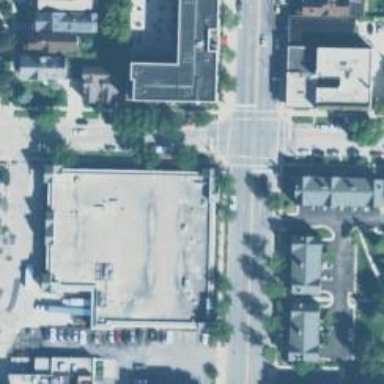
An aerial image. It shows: Retail building housing supermarket.